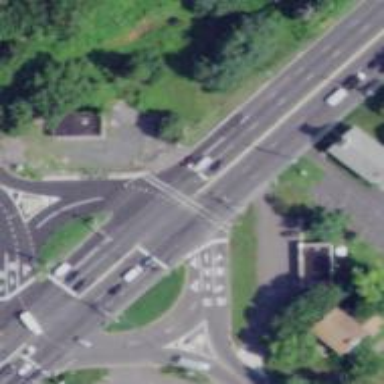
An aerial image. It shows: Circular junction on secondary road.